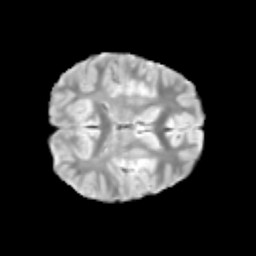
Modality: T2w
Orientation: axial
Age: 9
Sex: female
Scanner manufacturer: siemens
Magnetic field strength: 3 T
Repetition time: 3.8 s
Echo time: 0.07 s